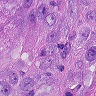
Metastatic tissue present: yes